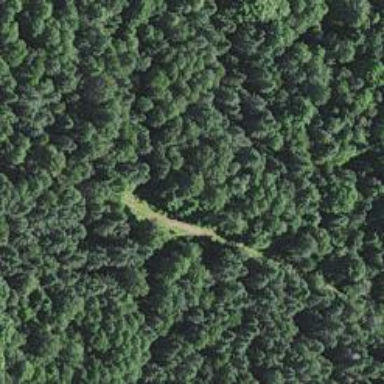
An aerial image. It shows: Abandoned railway track that is part of historic railway.